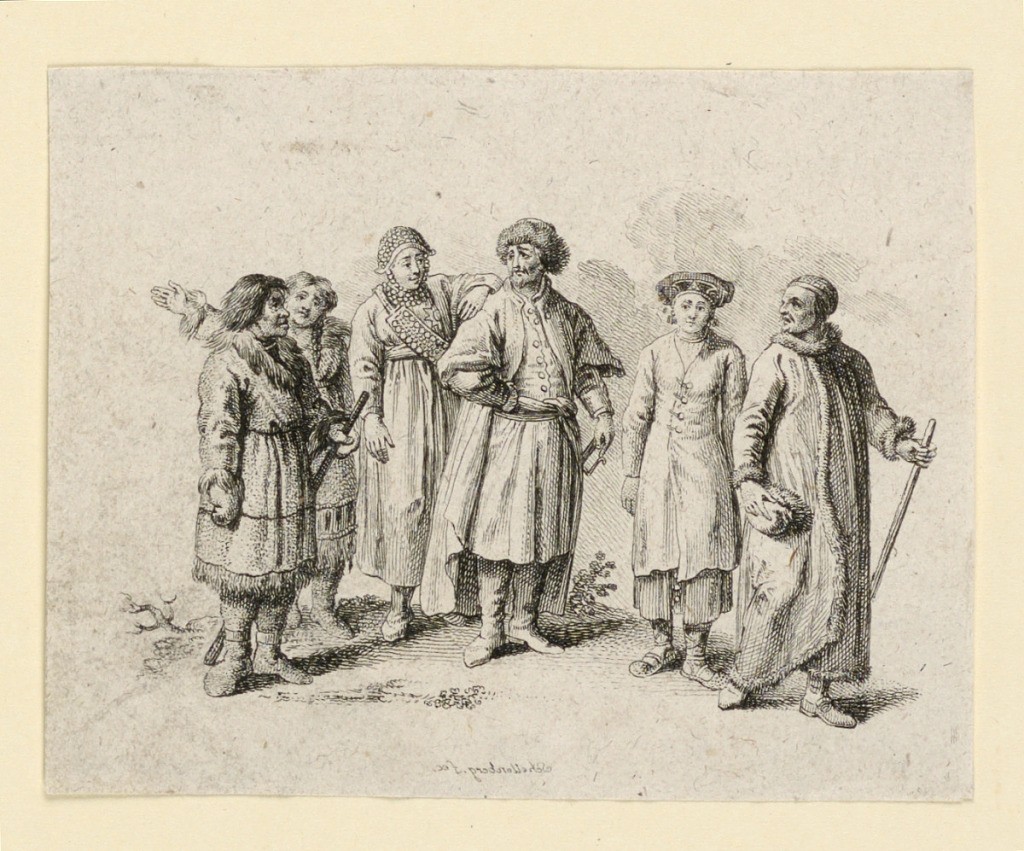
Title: Six Figures of Tarters
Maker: Johann Rudolf Schellenburg, Swiss, 1740 - 1806
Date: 1775
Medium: Engraving on paper
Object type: Print
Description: Illustration from a book. Six figures of Tarters standing in a landscape without indication of background.